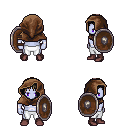
a pixel art fantasy rpg character, male body template, dark elf, purple skin, leather shoulder armor, white pants, white blonde plain hairstyle, cloth hood, maroon shoes, shield, four views (front, back, left, right), 2x2 character sprite sheet, small pixel art, hard edges, no anti-aliasing